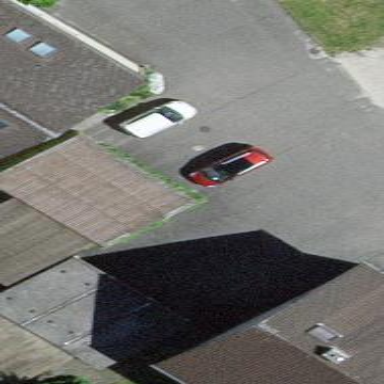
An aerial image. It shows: Garage building.